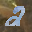
Label: 2